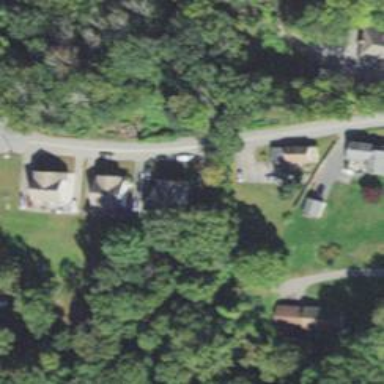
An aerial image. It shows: Residential driveway serving as service road.